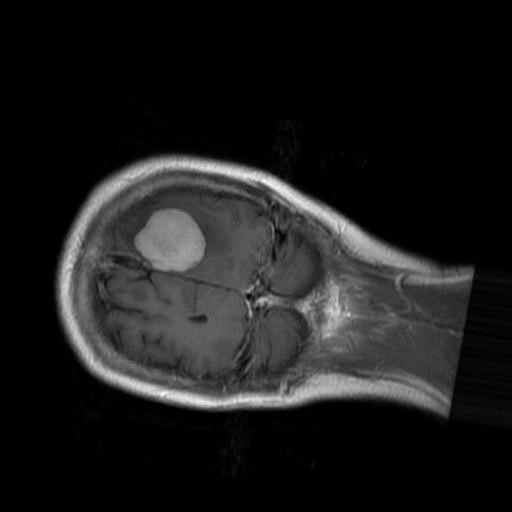
Label: brain_menin